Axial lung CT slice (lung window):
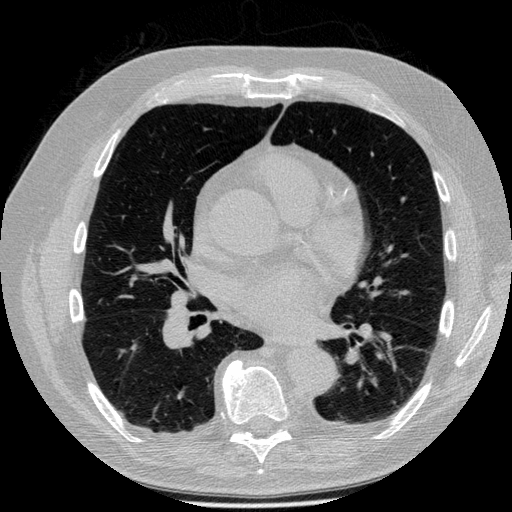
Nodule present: no